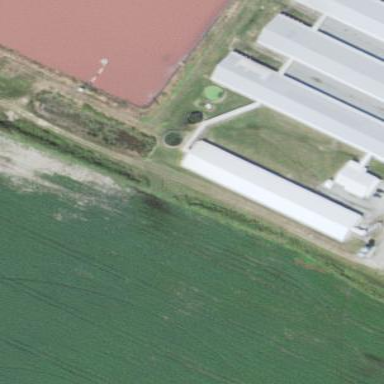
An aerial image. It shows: Farm auxiliary building.